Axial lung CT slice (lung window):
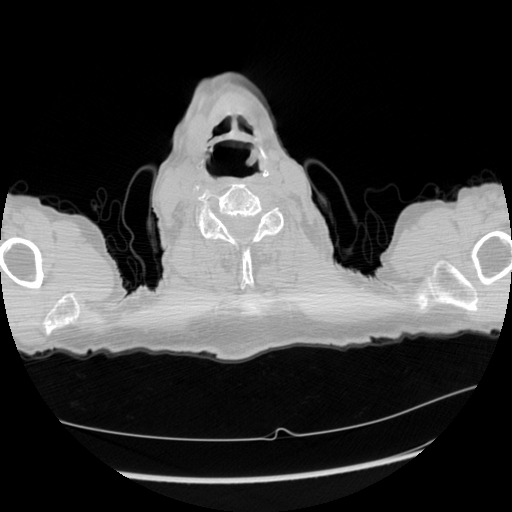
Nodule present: no